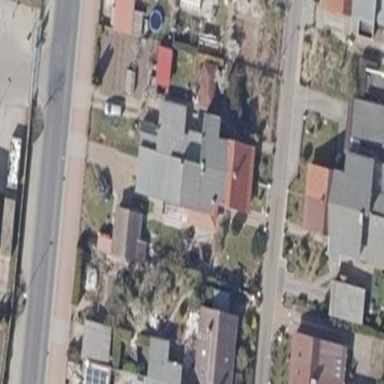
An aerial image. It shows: Simple house.